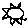
Label: sun